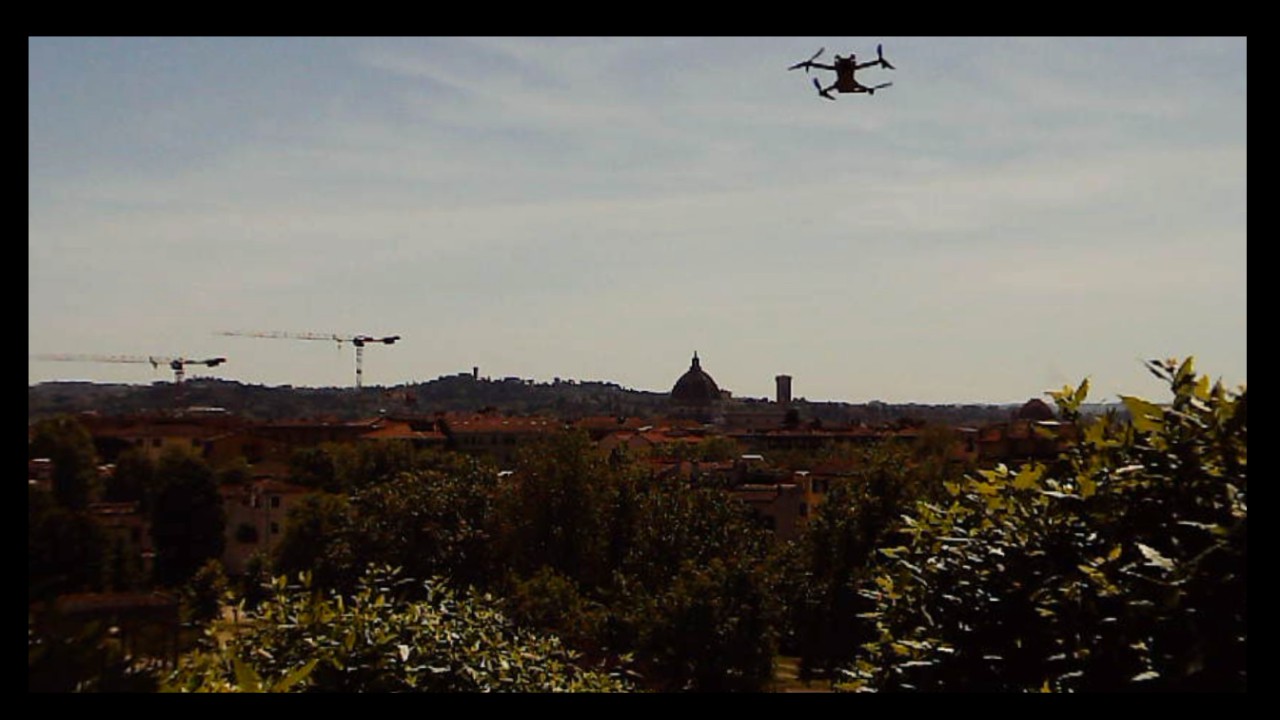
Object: DJI Mini 3